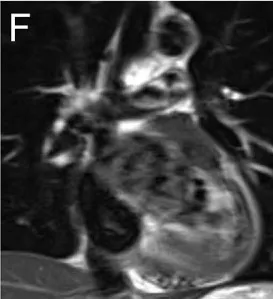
Cardiac magnetic resonance imaging (E,F) pre-operatively showing a heterogeneous mass with the posterior wall of the left ventricle involved.
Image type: radiology (mri)